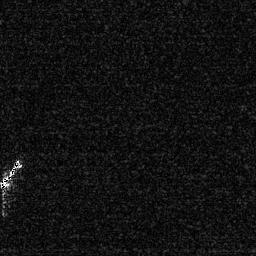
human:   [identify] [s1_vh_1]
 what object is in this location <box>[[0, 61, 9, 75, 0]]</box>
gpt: <ref>1 medium ship at the left</ref>